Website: crate-barrel
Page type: account-selection
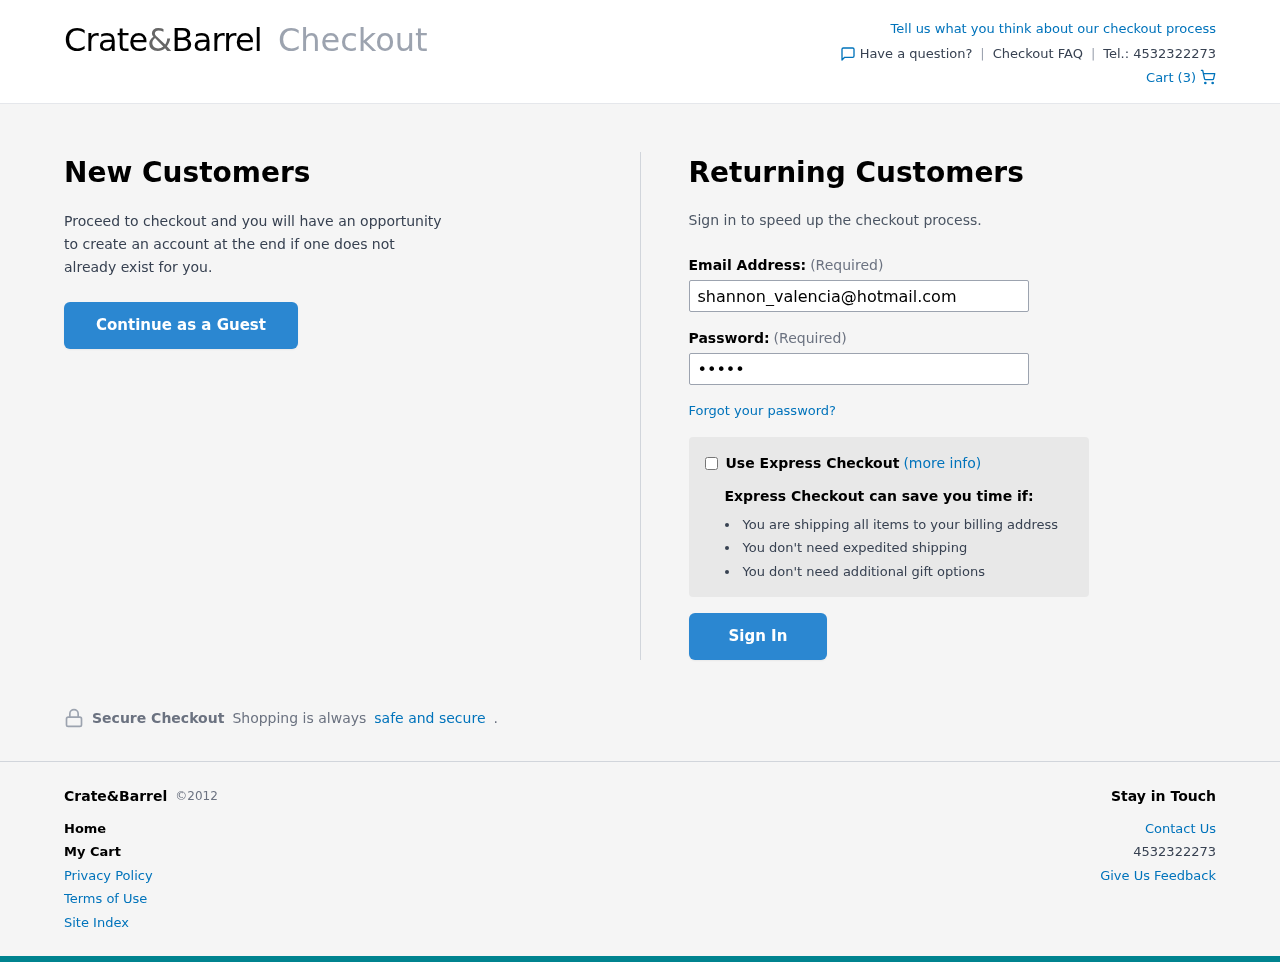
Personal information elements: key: PII_EMAIL
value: shannon_valencia@hotmail.com
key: PII_PHONE
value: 4532322273
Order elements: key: ORDER_NUM_ITEMS
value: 3